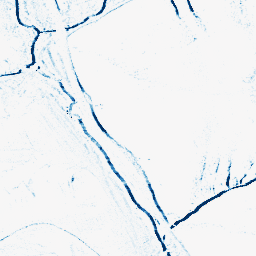
Category: morphological
Decomposition family: morphological_rect
Decomposition parameters: operation: closing
width: 5
height: 3
Upsampling method: edge_directed
Upsampling parameters: scale: 4
Upsampling scale: 4